Field crop: tomato
Growth stage: 1
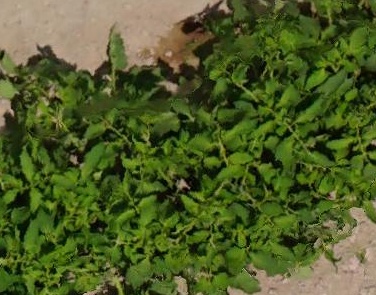
Species: tomato